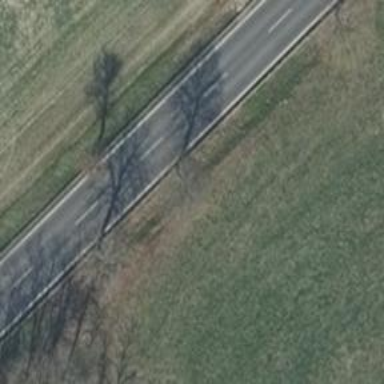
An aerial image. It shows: Deciduous tree with broadleaved leaves.